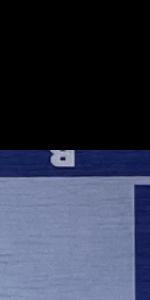
Label: Empty